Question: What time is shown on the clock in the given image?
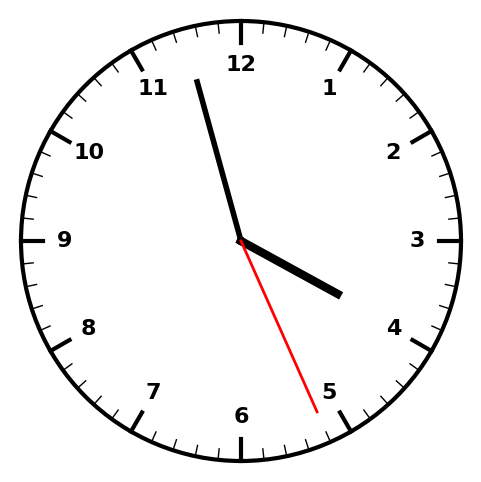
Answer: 03:57:26